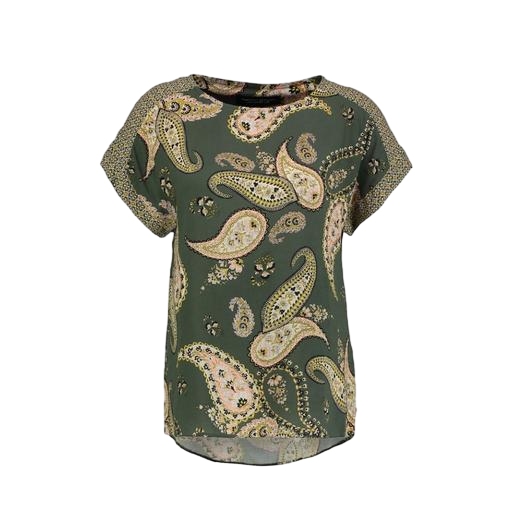
multicolor floral-print t-shirt only macy, short-sleeve top only macy, green printed shirt, white background